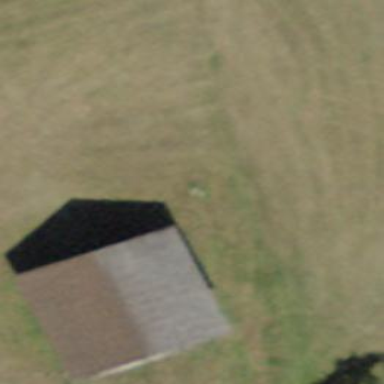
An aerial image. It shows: Rural barn.